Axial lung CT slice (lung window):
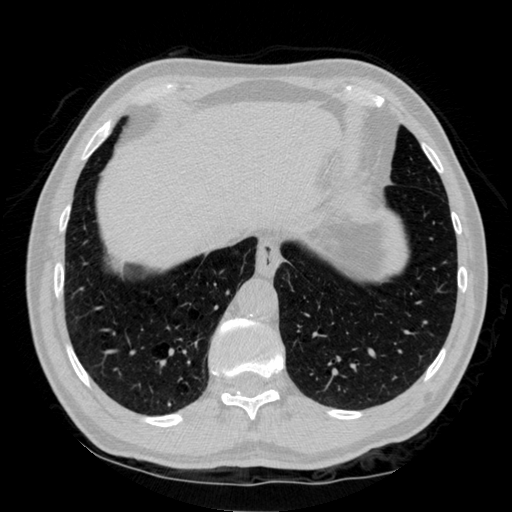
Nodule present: no